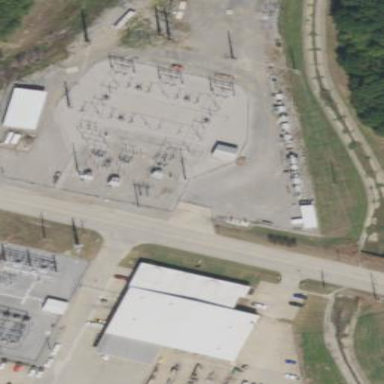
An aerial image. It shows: Power substation.